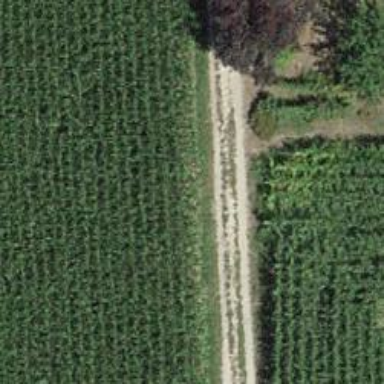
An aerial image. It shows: Agricultural track with grade2 tracktype suitable for agricultural vehicles.